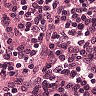
Metastatic tissue present: no